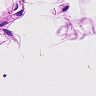
Metastatic tissue present: no